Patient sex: F
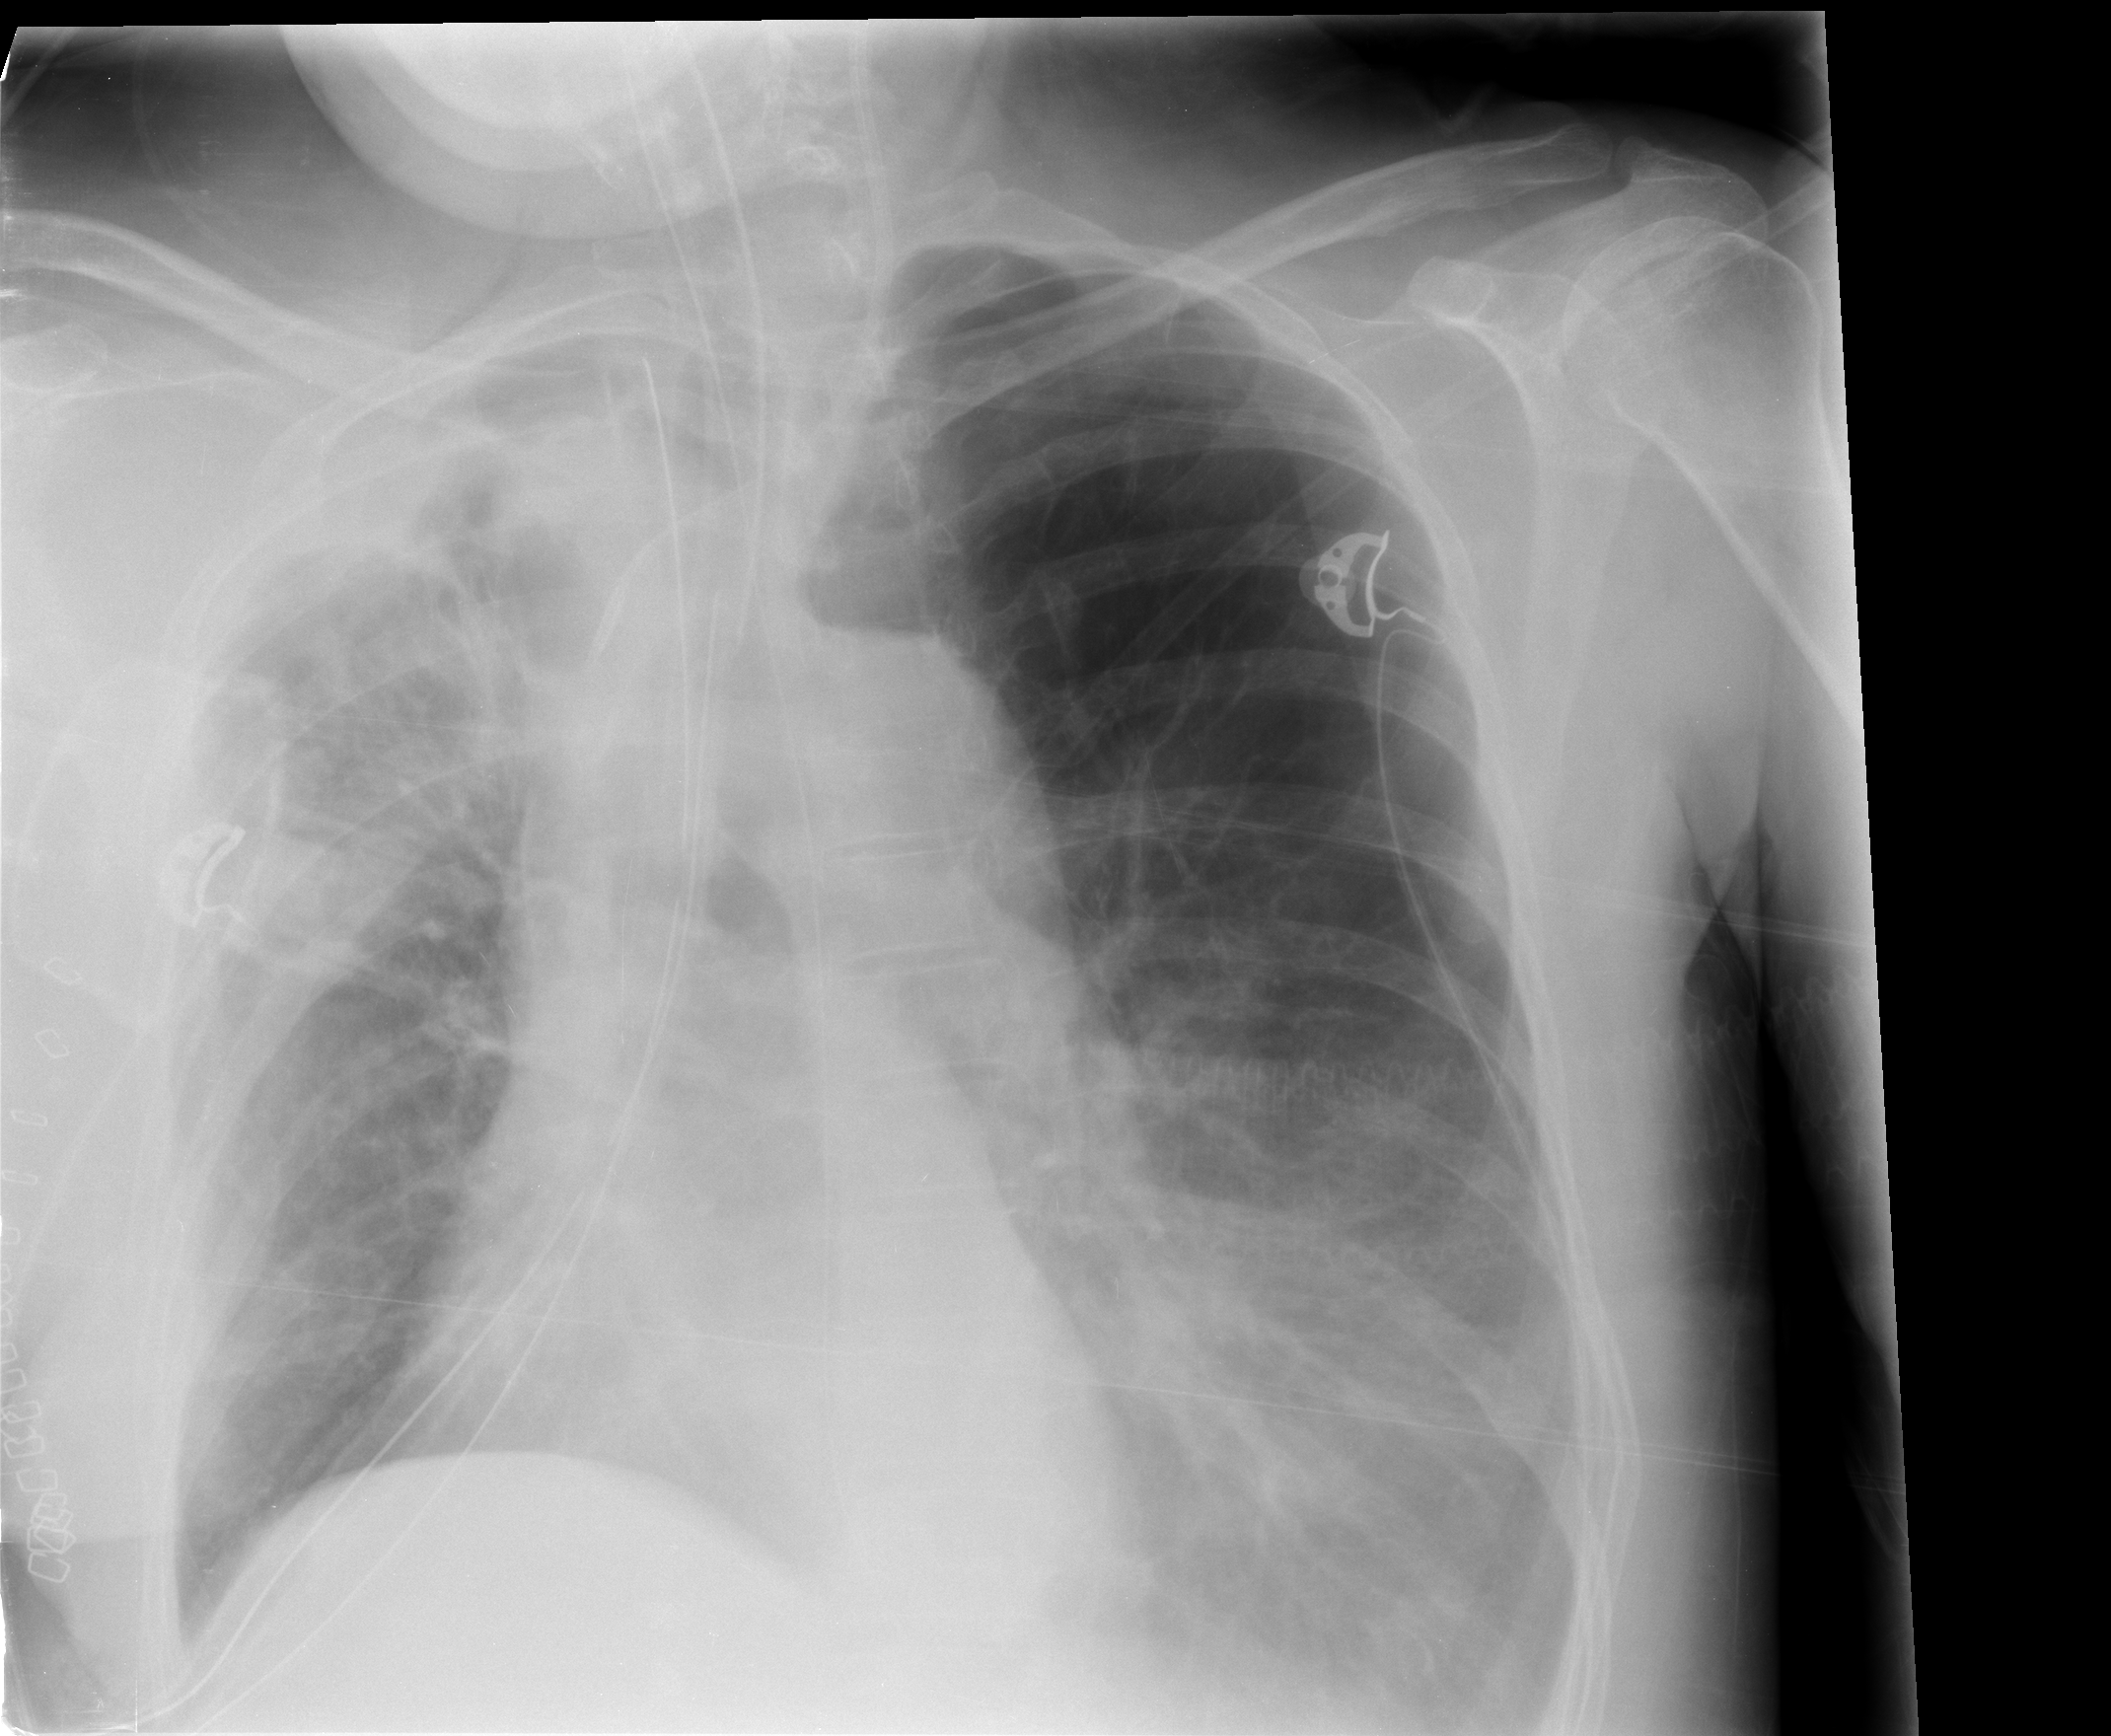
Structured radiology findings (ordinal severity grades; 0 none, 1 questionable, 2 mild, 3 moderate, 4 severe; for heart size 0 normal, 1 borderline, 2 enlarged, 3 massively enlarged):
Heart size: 0
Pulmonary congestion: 0
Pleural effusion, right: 2
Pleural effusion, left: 2
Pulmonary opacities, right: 2
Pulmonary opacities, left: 0
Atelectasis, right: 3
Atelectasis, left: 0